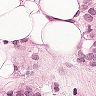
Metastatic tissue present: yes